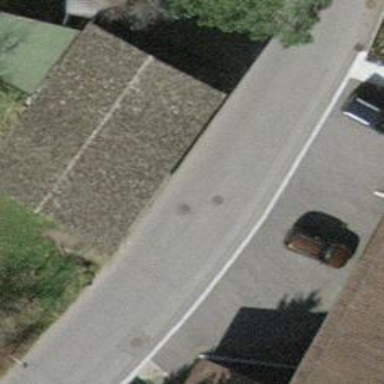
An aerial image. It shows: Residential road with asphalt surface.